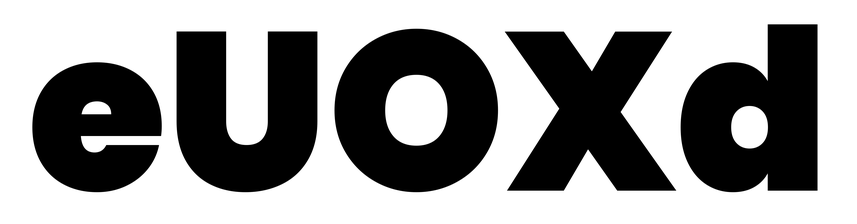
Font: Poppins-Black